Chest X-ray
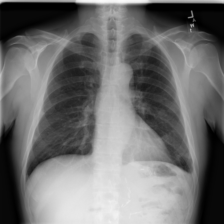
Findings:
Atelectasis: negative
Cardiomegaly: negative
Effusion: positive
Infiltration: negative
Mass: negative
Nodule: positive
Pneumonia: negative
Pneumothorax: negative
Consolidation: negative
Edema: negative
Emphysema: negative
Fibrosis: negative
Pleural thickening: negative
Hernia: negative